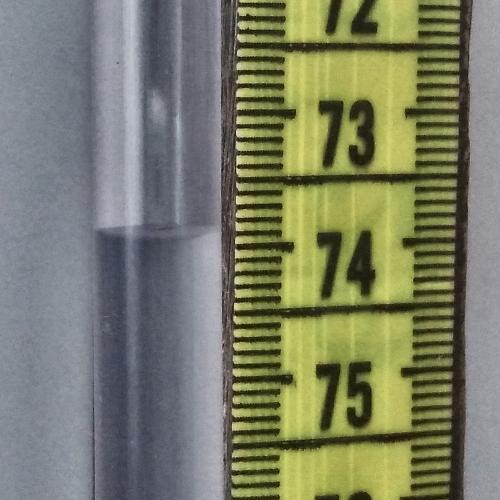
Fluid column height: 73.9 cm